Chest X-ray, PA view. Patient: 36 years old, sex F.
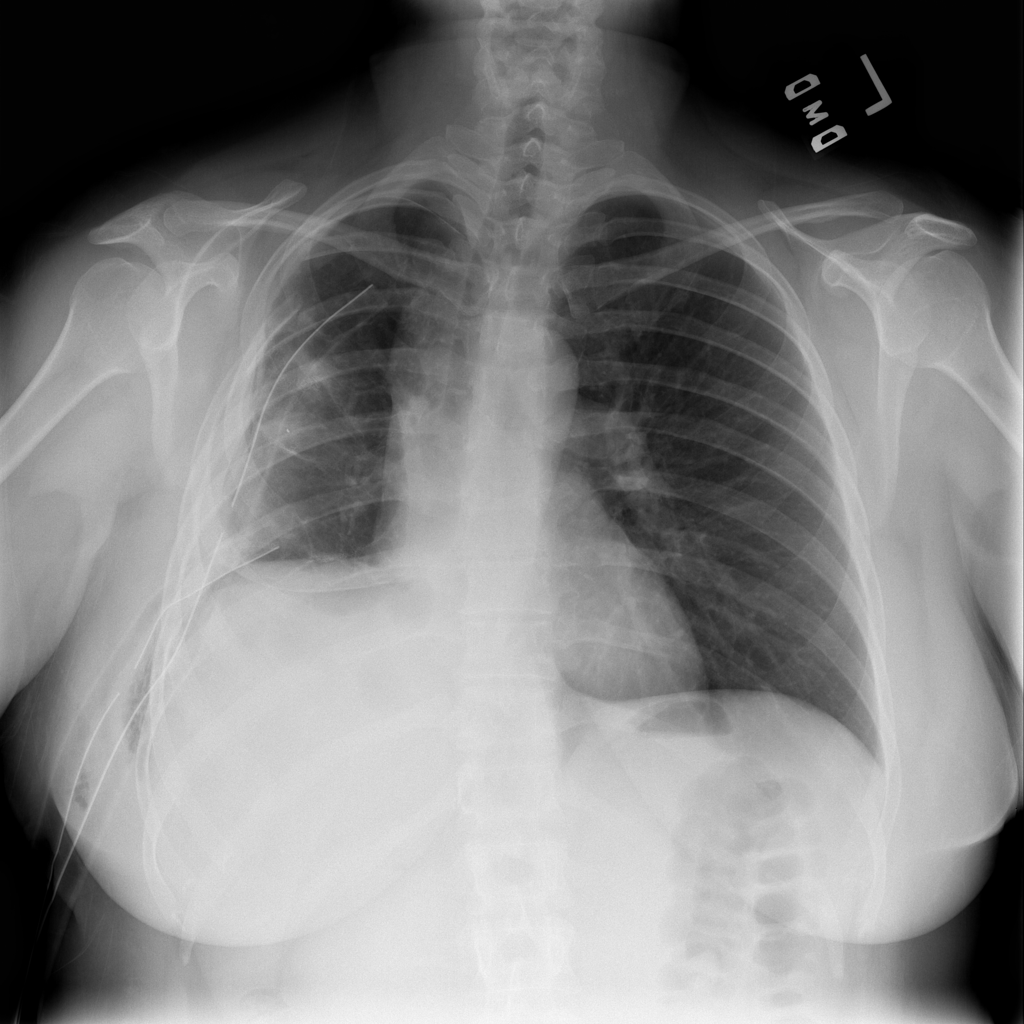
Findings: Effusion, Emphysema, Pneumothorax